Aerial crown-view tile of a tropical tree (Barro Colorado Island, Panama), acquired 20250818:
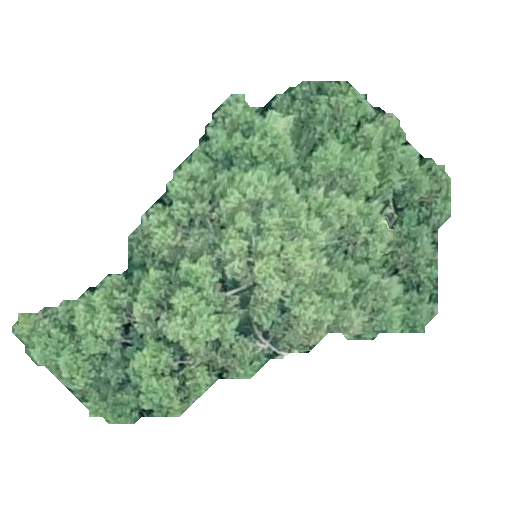
Species: Calophyllum longifolium
GBIF accepted scientific name: Calophyllum longifolium
Crown area: 121.531 m²